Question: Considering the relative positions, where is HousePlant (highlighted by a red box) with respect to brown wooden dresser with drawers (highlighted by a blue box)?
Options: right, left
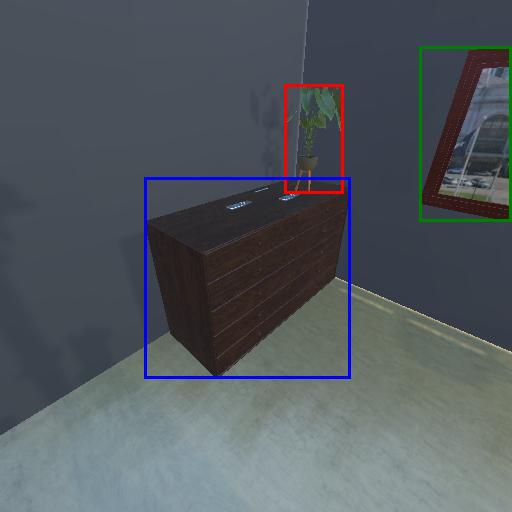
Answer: right